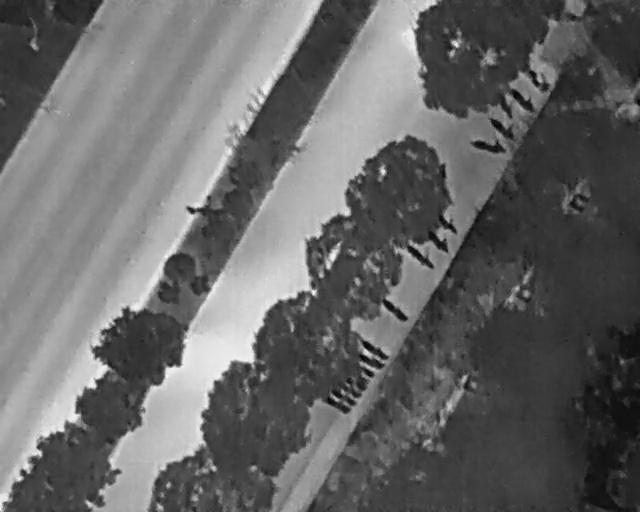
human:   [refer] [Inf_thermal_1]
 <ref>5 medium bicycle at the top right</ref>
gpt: <box>[[75, 24, 77, 31, 14], [77, 21, 80, 28, 40], [77, 17, 79, 23, 63], [80, 16, 82, 22, 44], [82, 12, 85, 18, 44]]</box>

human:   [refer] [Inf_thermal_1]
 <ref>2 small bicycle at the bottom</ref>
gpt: <box>[[53, 73, 54, 78, 28], [56, 70, 57, 74, 28]]</box>

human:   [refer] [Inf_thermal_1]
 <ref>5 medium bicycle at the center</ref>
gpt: <box>[[57, 64, 59, 71, 36], [60, 57, 62, 63, 42], [64, 46, 66, 53, 42], [67, 43, 69, 50, 42], [68, 40, 71, 46, 42]]</box>

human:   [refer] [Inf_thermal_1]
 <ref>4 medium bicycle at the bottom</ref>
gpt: <box>[[51, 75, 53, 82, 23], [52, 74, 54, 80, 23], [54, 71, 56, 76, 28], [56, 67, 58, 73, 28]]</box>